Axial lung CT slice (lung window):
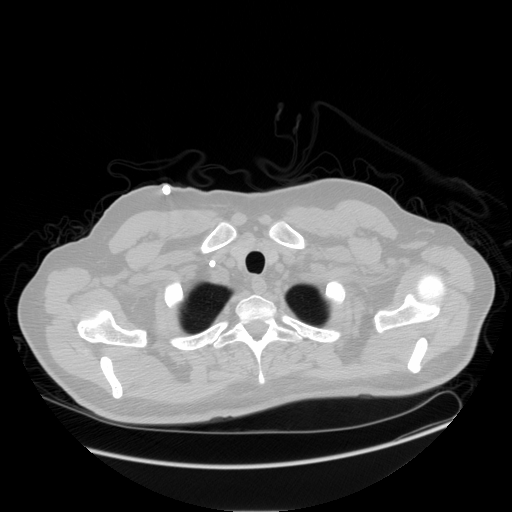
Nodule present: no